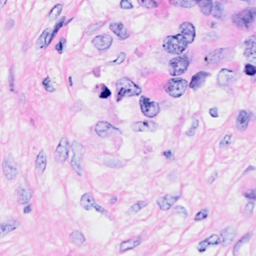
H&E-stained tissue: Breast